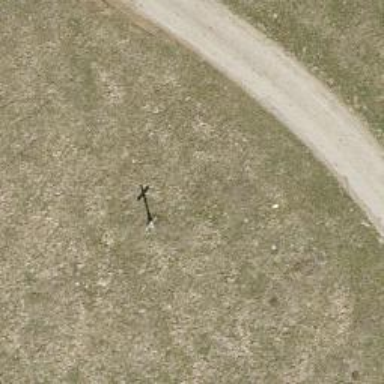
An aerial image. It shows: Wayside cross with historic significance.